Question: Hello every one i just was told about this site today and i could use some help.
I have read the rules and i understand what i am doing code wise well we just started Pl sql last week before that i had only done basic sql. but now i am stuck on calling the function i made :/ i feel silly. It is a fairly straight forward function and i am sure it is correct as my sql teacher said 'it looks good at a glance' but she did not show me how to call the functions and i really want to see if it working.
I know how to call basic sql and functions and pl sql with dbms.out but i draw a blank here, i remember her saying use instead of employee_no in the select and its just two lines to call it please please can some one show me how to call what i made. I attached the ERD below too.
'''
SHOW ERRORS
CREATE OR REPLACE FUNCTION task_types(eno employee.employee_no%TYPE)
RETURN NUMBER IS
task_var task.task_type_no%TYPE;
BEGIN
SELECT COUNT(DISTINCT t.task_type_no)
INTO task_var
FROM employee e, task t, assignment a
WHERE e.employee_no = a.employee_no
AND a.task_id = t.task_id
AND e.employee_no = eno;
RETURN task_var;
END;
'''
Entity-relational diagram:

Thank you :)
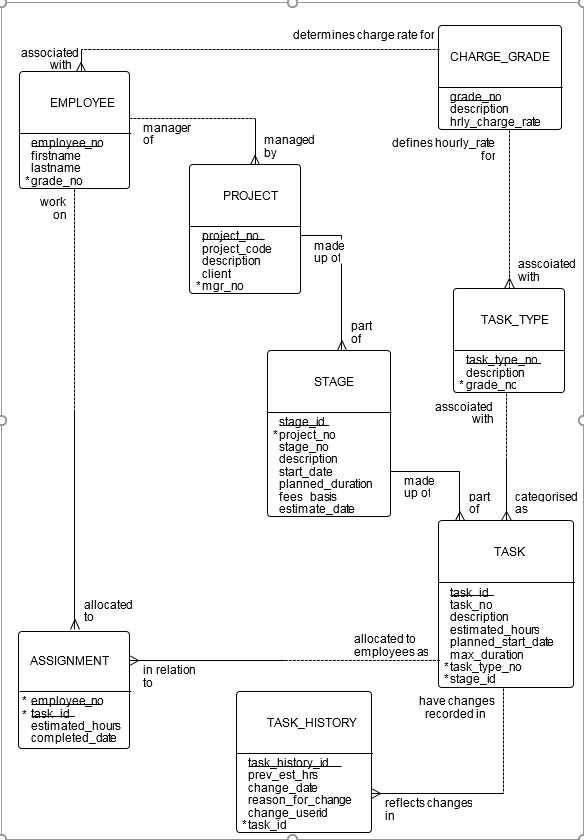
Answer: You can use the function in SQL
'''
select task_types(e.employee_no) as task_types
from employee e;
'''
Or, if you know a specific employee number
'''
select task_types(1)
from dual;
'''
Or in plsql
'''
begin
dbms_output.put_line(task_types(1));
end;
/
'''